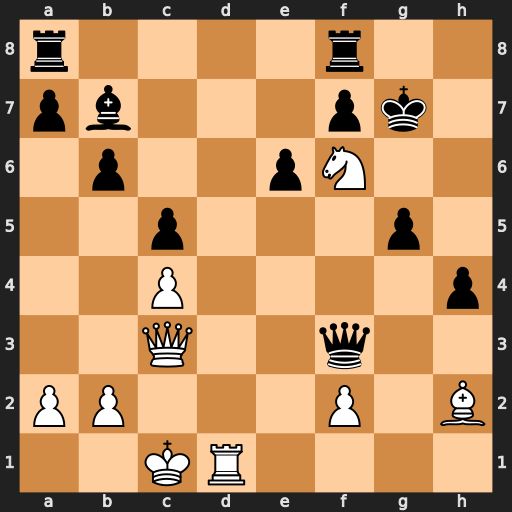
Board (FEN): r4r2/pb3pk1/1p2pN2/2p3p1/2P4p/2Q2q2/PP3P1B/2KR4
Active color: w
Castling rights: -
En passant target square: -
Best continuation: Ne8+ Kg6 Qg7+